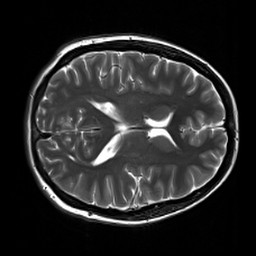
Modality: T2w
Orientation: axial
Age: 27
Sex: female
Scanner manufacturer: siemens
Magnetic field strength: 3 T
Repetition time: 7 s
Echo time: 0.09 s